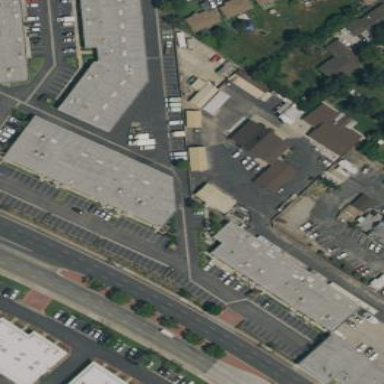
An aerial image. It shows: Warehouse.